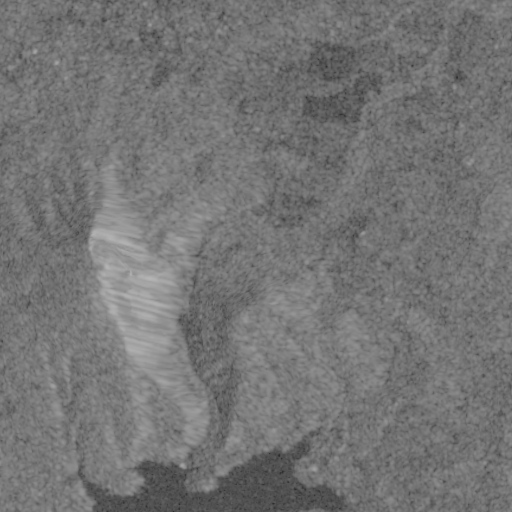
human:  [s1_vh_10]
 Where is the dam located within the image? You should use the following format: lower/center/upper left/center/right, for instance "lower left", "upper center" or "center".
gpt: The dam is located in the lower center of the image.
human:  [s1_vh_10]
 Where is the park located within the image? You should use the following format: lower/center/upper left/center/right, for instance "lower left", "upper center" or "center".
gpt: The park is located in the lower center of the image.
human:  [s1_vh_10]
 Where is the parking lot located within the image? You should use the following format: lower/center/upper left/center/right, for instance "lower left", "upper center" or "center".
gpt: The parking lot is located in the lower center of the image.
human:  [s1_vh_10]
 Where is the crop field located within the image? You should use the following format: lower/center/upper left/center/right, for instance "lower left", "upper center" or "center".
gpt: There is no crop field in the image.

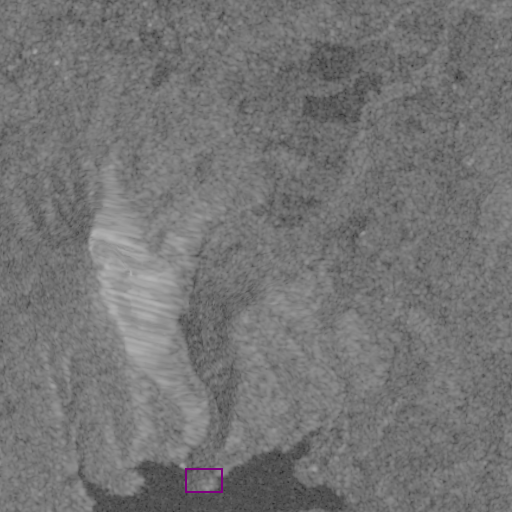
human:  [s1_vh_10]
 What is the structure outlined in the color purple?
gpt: The structure outlined in purple is a park.
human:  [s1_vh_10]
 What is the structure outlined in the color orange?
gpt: There is no orange outline.